Interaction volume radius: 10 \u00c5
Interaction volume height: 25 \u00c5
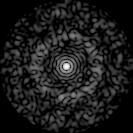
Disorder parameter: 0.8364